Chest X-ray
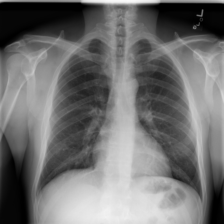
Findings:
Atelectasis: negative
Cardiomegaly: negative
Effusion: negative
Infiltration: negative
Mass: negative
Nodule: negative
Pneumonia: negative
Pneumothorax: negative
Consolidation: negative
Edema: negative
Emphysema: negative
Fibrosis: negative
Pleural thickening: negative
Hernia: negative